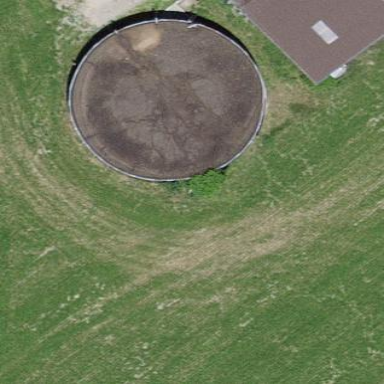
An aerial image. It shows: Storage tank that is man-made.